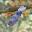
Label: 1